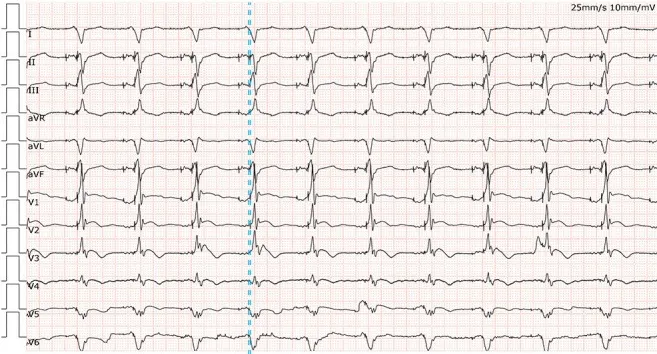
(C) Following ECG optimization by CRT-P programming, the QRS complex is significantly narrowed.
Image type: electrography (ekg)